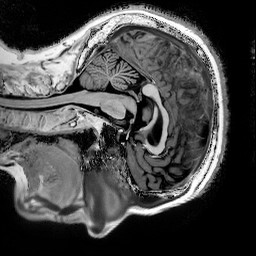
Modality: T1w
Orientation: sagittal
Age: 60
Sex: female
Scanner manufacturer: siemens
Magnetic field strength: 3 T
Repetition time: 5 s
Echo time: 0.00298 s